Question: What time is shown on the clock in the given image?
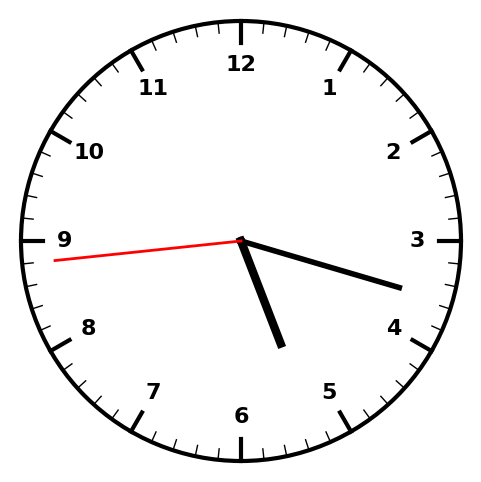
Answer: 05:17:44